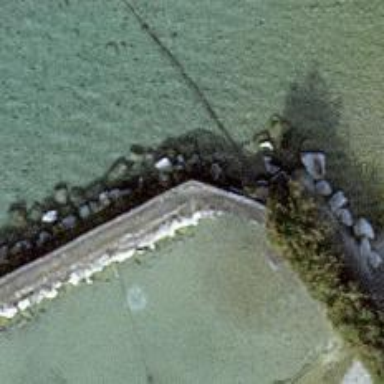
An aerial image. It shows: Breakwater structure.